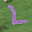
Label: 2